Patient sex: M
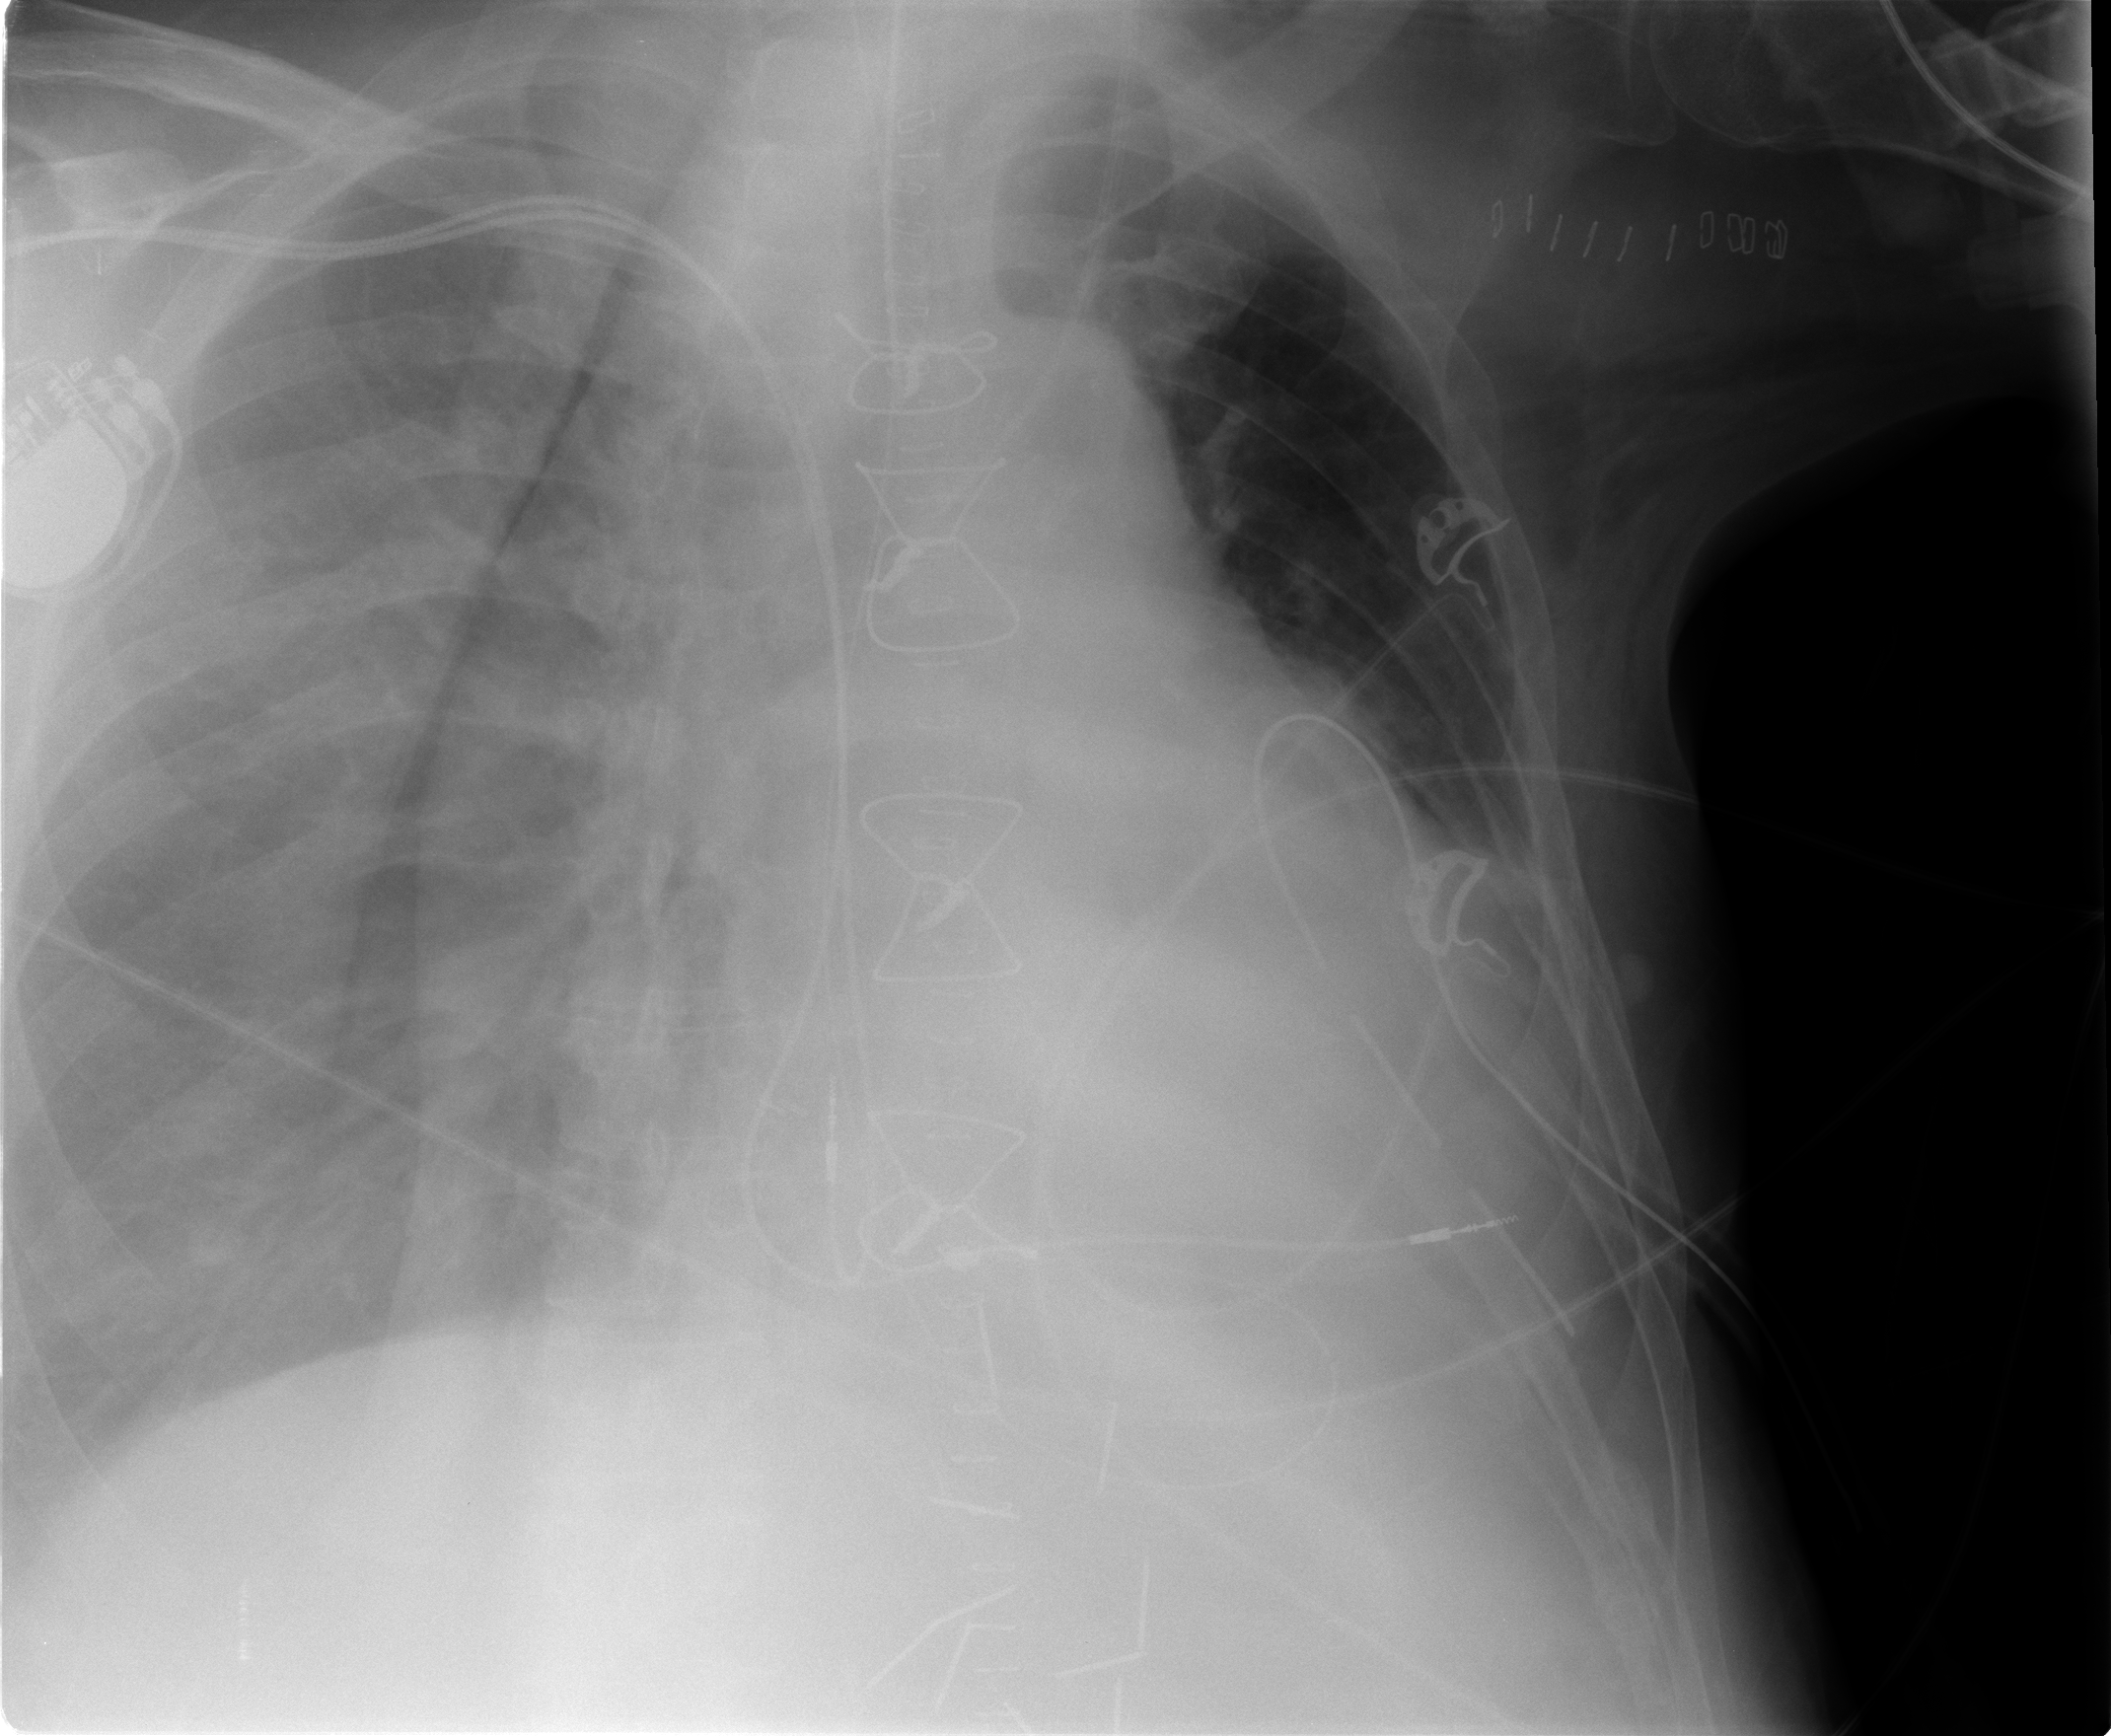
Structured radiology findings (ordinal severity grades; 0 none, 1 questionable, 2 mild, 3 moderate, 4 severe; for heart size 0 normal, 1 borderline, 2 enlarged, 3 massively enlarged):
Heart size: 2
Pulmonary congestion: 2
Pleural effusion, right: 2
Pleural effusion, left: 2
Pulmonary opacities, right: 2
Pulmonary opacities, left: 0
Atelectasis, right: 2
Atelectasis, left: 2